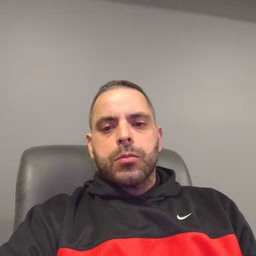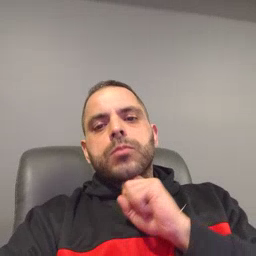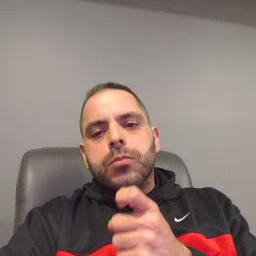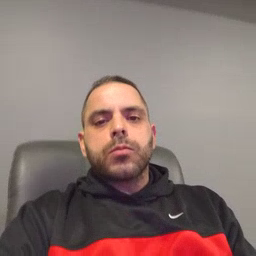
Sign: garbage